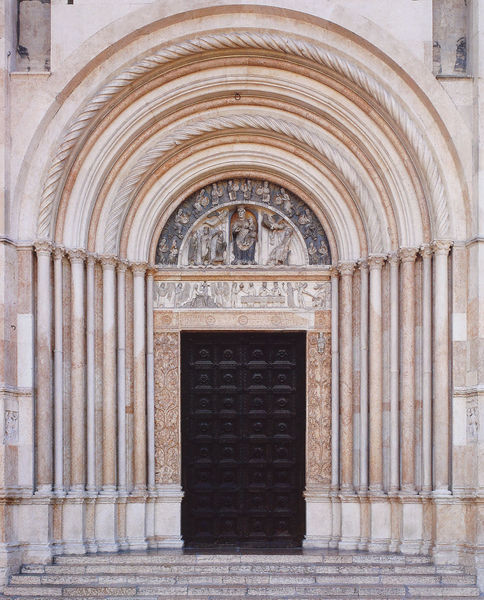
Titel: Fassadenskulptur
Standort: Parma, Baptisterium (EU - I - Emilia-Romagna)
Schlagwörter: blau, säulen, tür, stein, kirche, engel, relief, fassade, giebel, rundbogen, treppe, plastik, zugang, kapitell, portal, christus, jesus, kassetten, heilige, basis, madonna, zwölf, holztor, akanthus, tympanon, romanisch, gewände, ehell, steinb, kircheneingang, säulenportal, 1000